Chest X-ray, PA view. Patient: 37 years old, sex F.
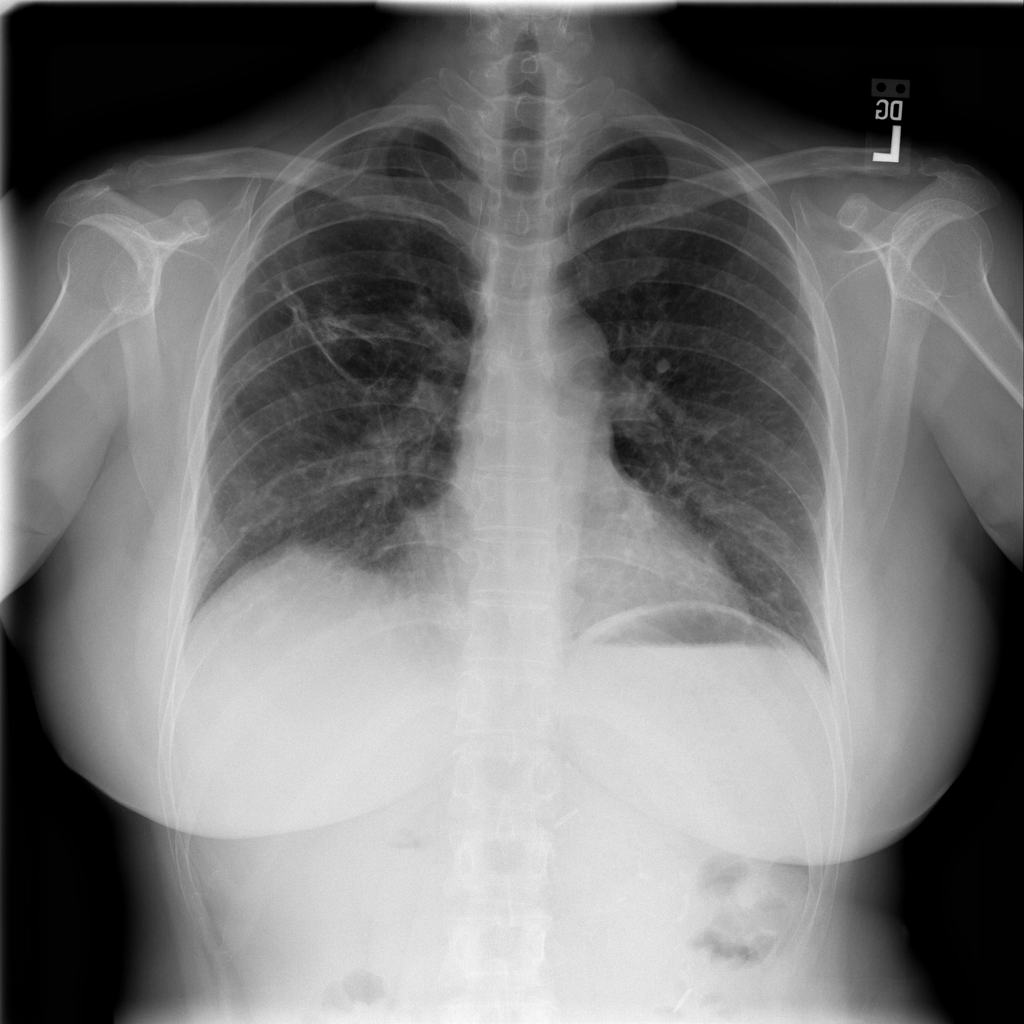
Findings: No Finding